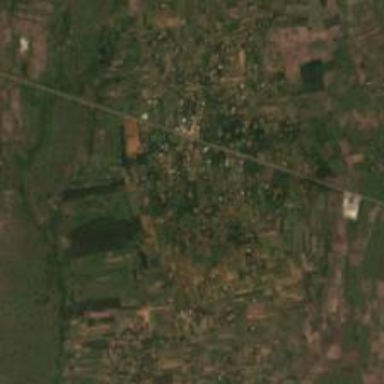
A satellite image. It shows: Village.